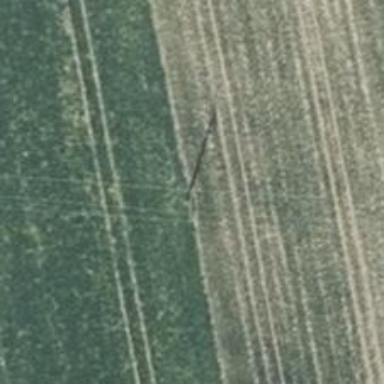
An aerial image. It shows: Power pole.